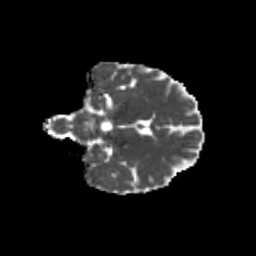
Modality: MD
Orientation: coronal
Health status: healthy
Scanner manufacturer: philips
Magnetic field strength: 3 T
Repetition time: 9.75 s
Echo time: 0.092 s